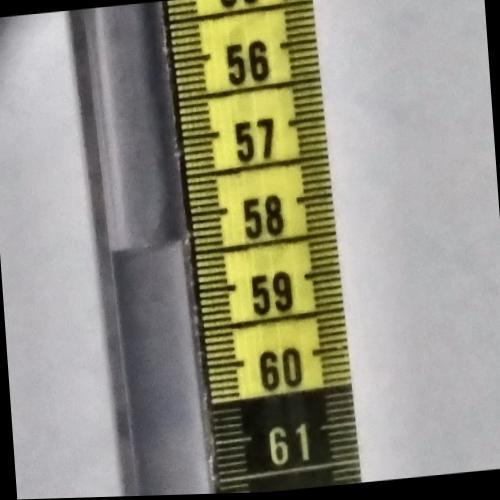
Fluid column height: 58.3 cm